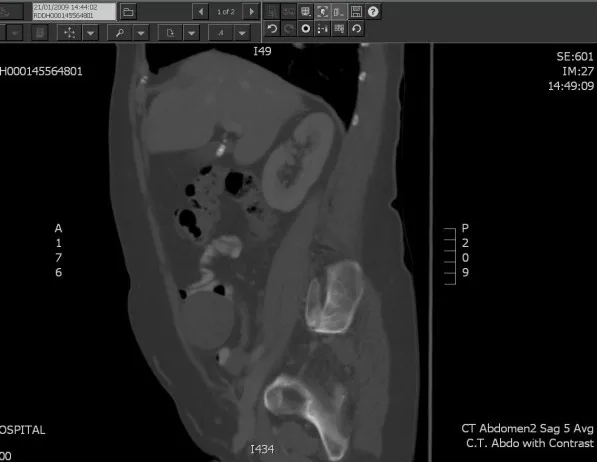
Saggital section of CT Abdomen with Contrast. Well circumscribed RIF mass next to anterior abdominal wall.
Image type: radiology (ct)